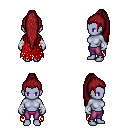
a pixel art fantasy rpg character, female body template, dark elf, purple skin, red tattered cape, magenta pants, brunette extra-long topknot hairstyle, white cloth bandages, four views (front, back, left, right), 2x2 character sprite sheet, small pixel art, hard edges, no anti-aliasing